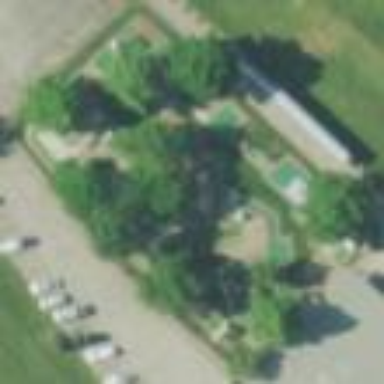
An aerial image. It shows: Miniature golf course.